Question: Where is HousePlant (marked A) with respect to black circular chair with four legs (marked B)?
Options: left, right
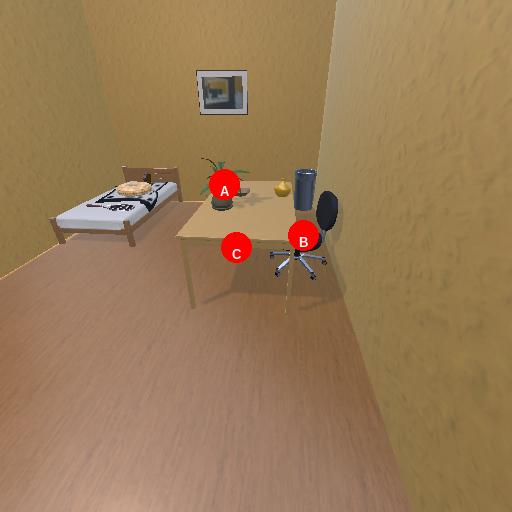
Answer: left